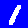
Digit: 1